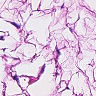
Metastatic tissue present: no